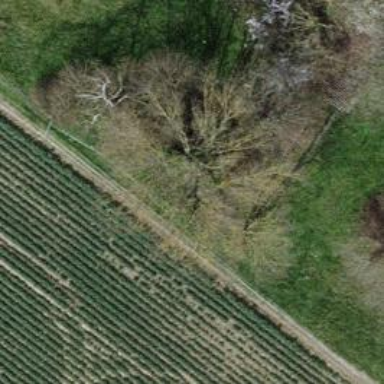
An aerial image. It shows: Deciduous broadleaved tree.